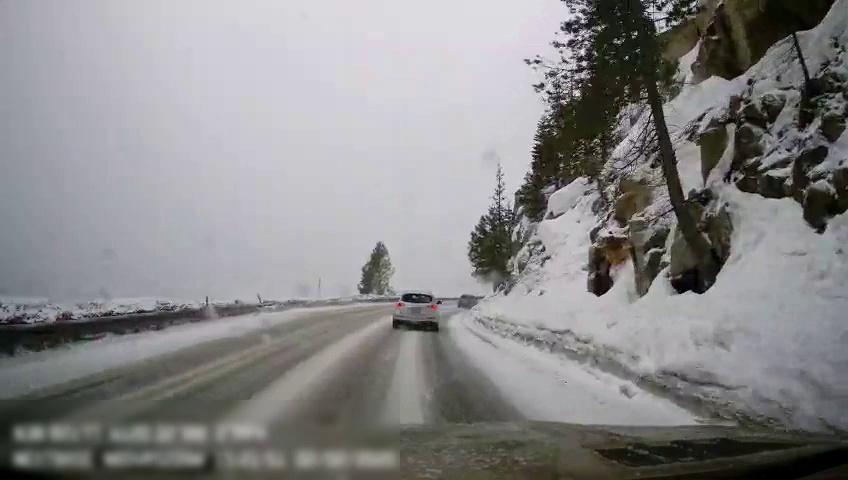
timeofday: Day
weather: Snowy
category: Drivable Space
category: Vehicles | SUV
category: Vehicles | Car